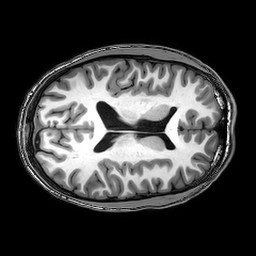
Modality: T1w
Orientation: axial
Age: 19
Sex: male
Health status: healthy
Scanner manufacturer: philips
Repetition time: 0.00826 s
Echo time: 0.00381 s